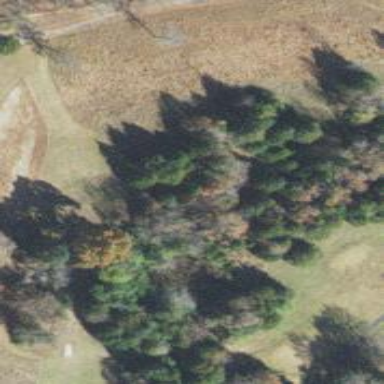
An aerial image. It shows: Grassy area designated as golf fairway.